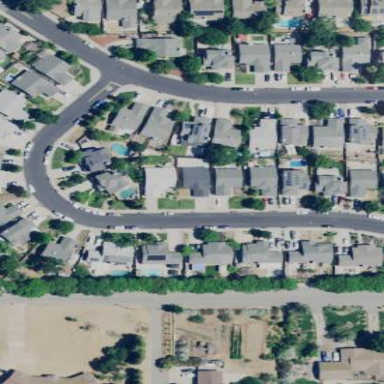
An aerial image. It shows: This residential area consists of single-family homes.